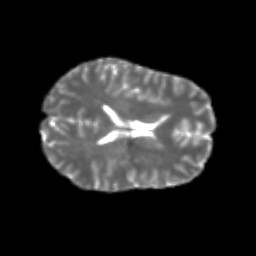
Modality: T2w
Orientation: axial
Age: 22
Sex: female
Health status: healthy
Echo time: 0.074 s